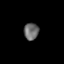
Tissue: lung
Cell type: Epithelial cells
Senescence score: 0.2108
Nuclear area (px): 249
Mean DAPI intensity: 105.904